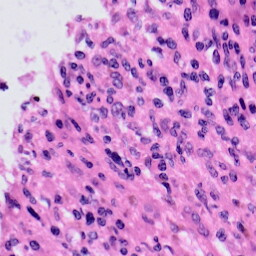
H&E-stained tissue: Skin